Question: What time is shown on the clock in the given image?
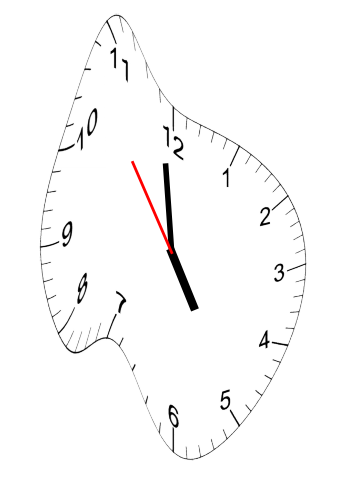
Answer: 04:58:54